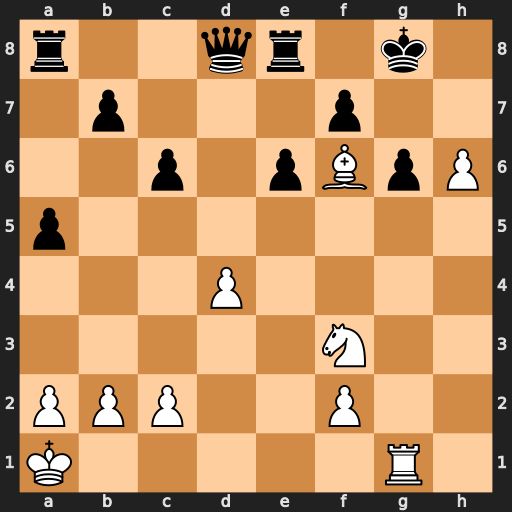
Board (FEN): r2qr1k1/1p3p2/2p1pBpP/p7/3P4/5N2/PPP2P2/K5R1
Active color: w
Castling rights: -
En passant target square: -
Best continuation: h7+ Kxh7 Rh1+ Kg8 Rh8#